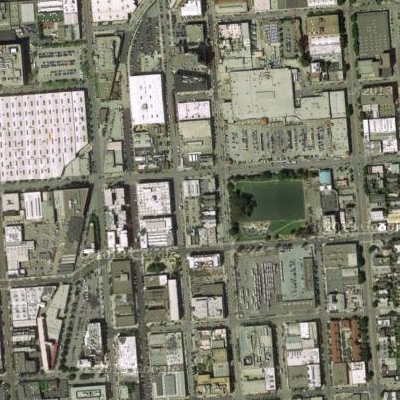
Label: cIndustry